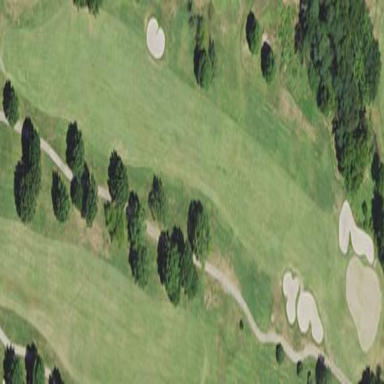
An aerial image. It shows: Scenic golf fairway.